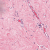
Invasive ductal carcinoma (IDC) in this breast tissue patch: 0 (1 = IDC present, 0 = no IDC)